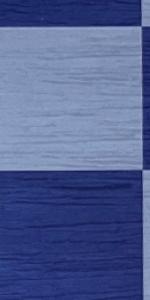
Label: Empty